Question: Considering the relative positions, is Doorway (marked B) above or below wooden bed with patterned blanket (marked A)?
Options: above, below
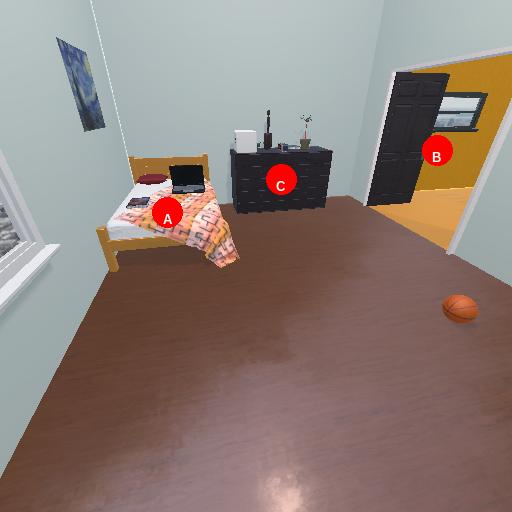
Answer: above